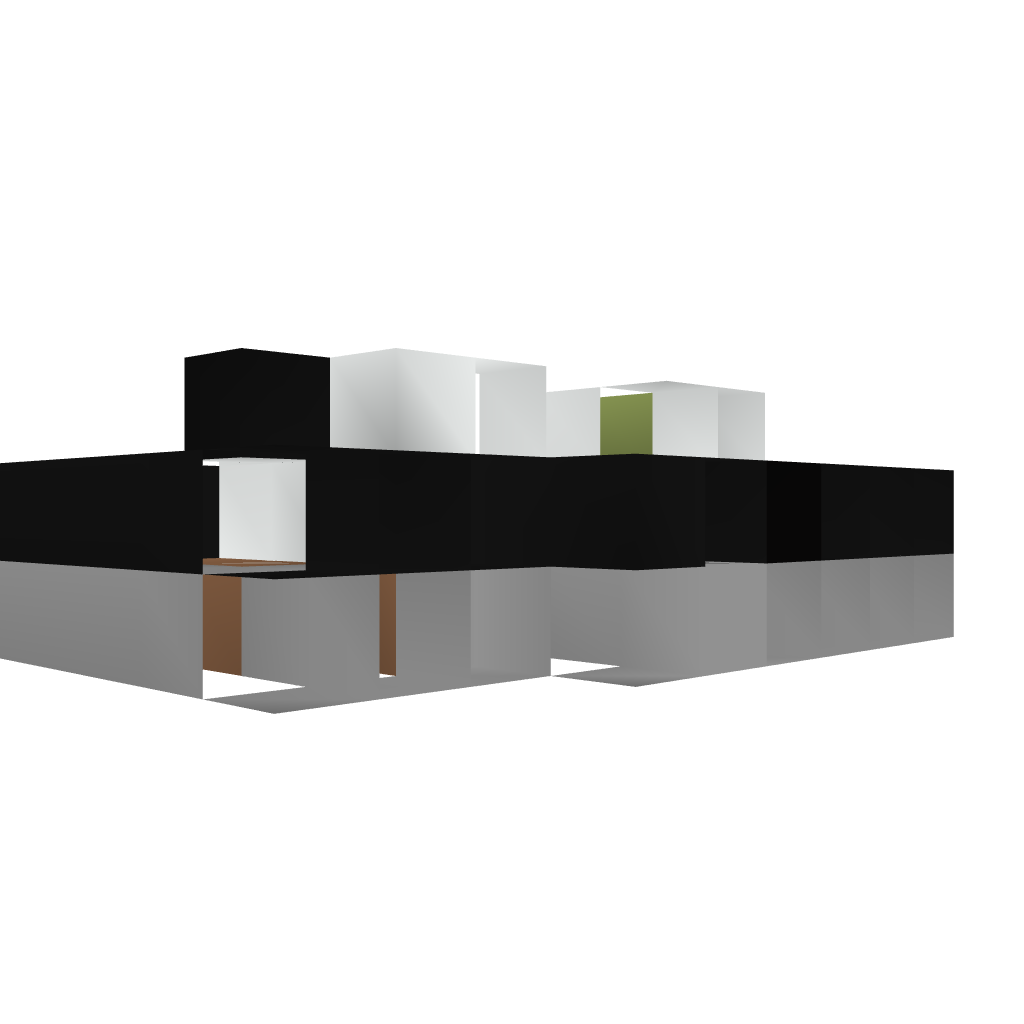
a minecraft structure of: simple piston door